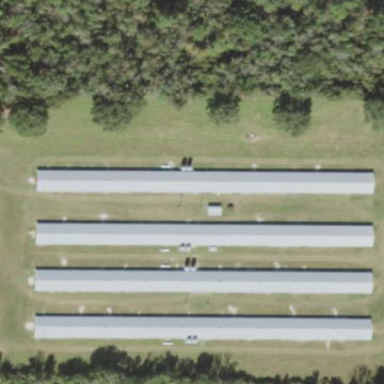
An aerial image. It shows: Poultry farmyard.